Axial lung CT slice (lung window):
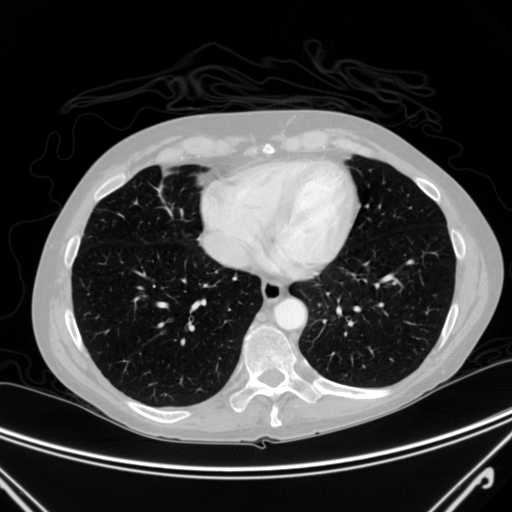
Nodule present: no